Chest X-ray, PA view. Patient: 30 years old, sex M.
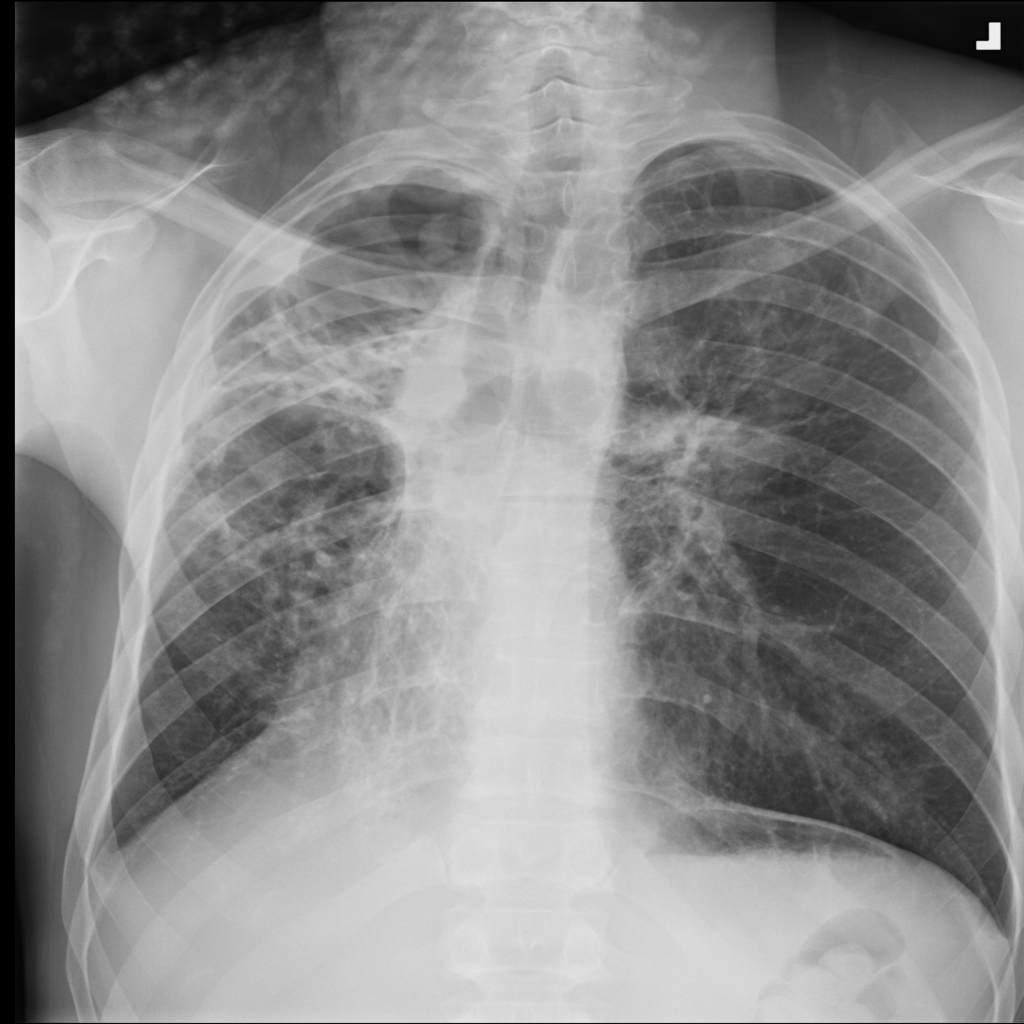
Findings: No Finding